Question: I'm developing for Android and I have an app (called Forget-Me-Not) that uses a 'ListView' as the Tasks screen (Its a ToDo list app). And I have set the items to be grayed out when they are completed.
When the list is bigger than the screen, scrolling occur as usual. But the problem is when scrolled upwards/downwards and come back again, the uncompleted items too have been grayed out. I have checked this many times and the graying-out seems to be random. The items are clickable and they are functioning as expected (i.e. long-clicking, etc). The only problem is the graying-out. (This confuses the users as this app is ToDo list managing app and graying-out is "completing" a task).
I don't know what code to post, so if anyone can tell me what code I should post or could give an answer straightaway, I would be really thankful.
PS: I've got a custom ListAdapter class. It mainly reads the items from SQLite database and sets them to the adapter. You can see the bug in my app- its in the Android Market (Forget-Me-Not).
EDIT:
Here is my custom TaskAdapter class:
'''
public class TasksAdapter extends BaseAdapter {
private String[] items;
private int[] priorities;
private Vector<String> completed;
private Context context;
public TasksAdapter(TasksActivity context, int textViewResourceId, String[] items) {
if(items != null)
this.items = items;
else
this.items = new String[0];
this.priorities = new int[this.items.length];
for(int i = 0; i < this.priorities.length; i++) {
this.priorities[i] = FMN.PRIORITY_LOW;
}
this.completed = new Vector<String>(0);
this.context = context;
}
public TasksAdapter(TasksActivity context, int textViewResourceId, String[] items, int[] priorities, Vector<String> completed) {
if(items != null)
this.items = items;
else
this.items = new String[0];
if(priorities != null)
this.priorities = priorities;
else {
this.priorities = new int[this.items.length];
for(int i = 0; i < this.priorities.length; i++) {
this.priorities[i] = FMN.PRIORITY_LOW;
}
}
if(completed != null)
this.completed = completed;
else
this.completed = new Vector<String>(0);
this.context = context;
}
public View getView(int position, View convertView, ViewGroup parent) {
View v = convertView;
if (v == null) {
LayoutInflater vi = (LayoutInflater) context.getSystemService(Context.LAYOUT_INFLATER_SERVICE);
v = vi.inflate(R.layout.task_item, null);
}
TextView task = (TextView) v.findViewById(R.id.tv_task);
task.setText(items[position]);
ImageView prio = (ImageView) v.findViewById(R.id.im_task_priority);
switch(priorities[position]) {
case FMN.PRIORITY_HIGH:
prio.setImageResource(R.drawable.fmn_priority_high);
break;
case FMN.PRIORITY_MEDIUM:
prio.setImageResource(R.drawable.fmn_priority_low);
break;
case FMN.PRIORITY_LOW:
prio.setImageResource(R.drawable.fmn_priority_medium);
break;
default:
prio.setImageResource(R.drawable.fmn_priority_medium);
break;
}
if((completed.size() != 0) && (completed.contains(task.getText()))) {
task.setTextColor(Color.rgb(155, 175, 155));
}
return v;
}
public int getCount() {
return items.length;
}
public Object getItem(int position) {
return position;
}
public long getItemId(int position) {
return position;
}
}
'''
---
And a screenshot BEFORE scrolling:
##
And AFTER scrolling:

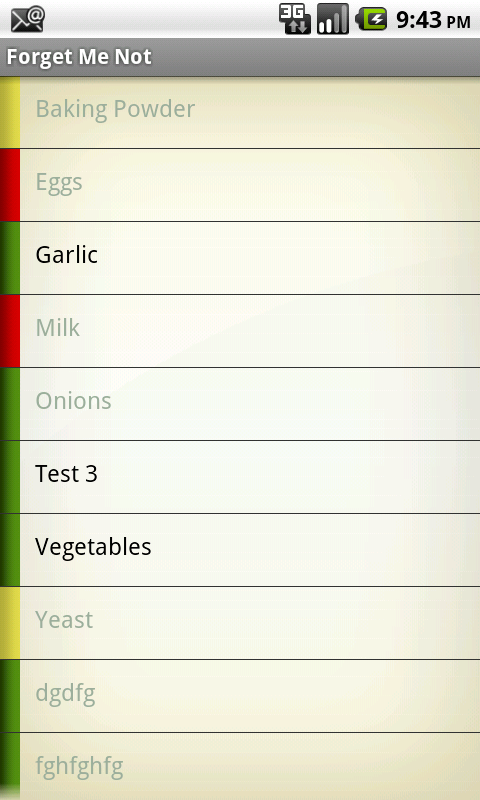
Answer: It is probably a bug in your ListAdapter getView. Do you recycle your list objects/items? The properties for colors and so on will remain on the object when recycled. Make sure you set the properties correct depending on in which state the task is in.
In the getView function you probably check if the view-item allready is set and then you just change the text for the task on the item (recycling)? At the same place in the code change the color settings for background to the correct task state.
EDIT
Now that I see your code it looks like you have got the priorities mixed up, default and priority low set the background to prio.setImageResource(R.drawable.fmn_priority_medium);
and medium sets the background to prio.setImageResource(R.drawable.fmn_priority_low);
Ok I found the problem:
'''
if((completed.size() != 0) && (completed.contains(task.getText()))) {
task.setTextColor(Color.rgb(155, 175, 155));
}
'''
You need an else statement here to set the text color to the original color if it is not completed. Like:
'''
if((completed.size() != 0) && (completed.contains(task.getText()))) {
task.setTextColor(Color.rgb(155, 175, 155));
} else {
task.setTextColor(Color.rgb(0, 0, 0));
}
'''